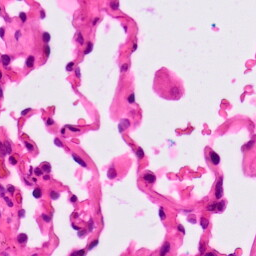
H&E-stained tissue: Lung